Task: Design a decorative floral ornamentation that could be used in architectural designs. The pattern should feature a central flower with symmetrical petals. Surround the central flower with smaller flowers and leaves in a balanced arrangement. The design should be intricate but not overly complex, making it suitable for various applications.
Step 771:
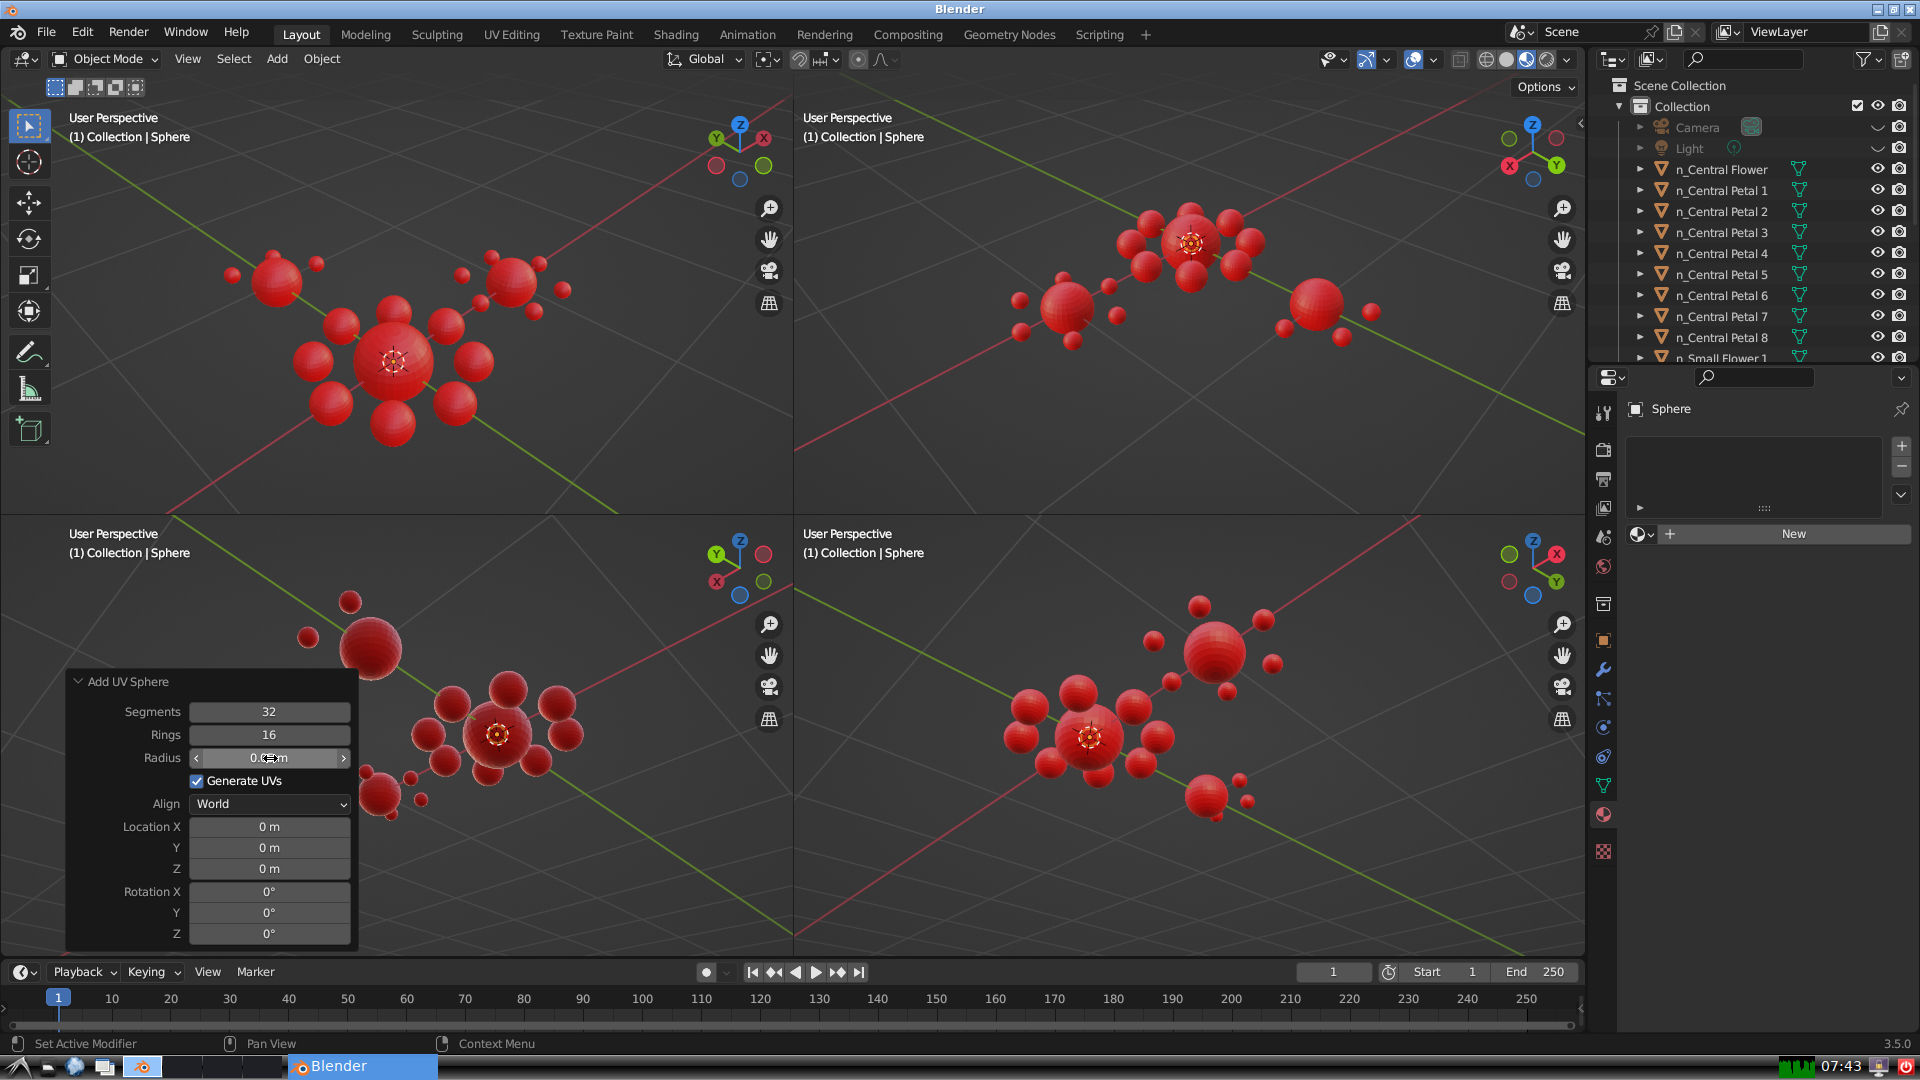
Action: {"mouse_move": [960, 540]}